Question: I'm trying to make a volume slider that changes the volume of the player in QT but I can't get it to work.
This is a picture of my music player. Currently, when I slide the volume slider while music is playing, the volume does not change/update to the value of the slider.

These are snipets of the code I'm using for the volumeslider:
'''
volumeSlider = new QSlider(Qt::Horizontal, this);
volumeSlider->setRange(0, 100);
volumeSlider->setFixedWidth(100);
volumeSlider->setValue(100);
player = new QMediaPlayer;
'''
..
'''
connect(volumeSlider, SIGNAL(valueChanged(int)), this, SIGNAL(volumeChanged(int)));
connect(volumeSlider, SIGNAL(volumeChanged(int)), player, SLOT(setVolume(int)));
'''
..
'''
int MainWindow::volume() const
{
return volumeSlider->value();
}
void MainWindow::setVolume(int volume)
{
player->setVolume(volume);
}
'''
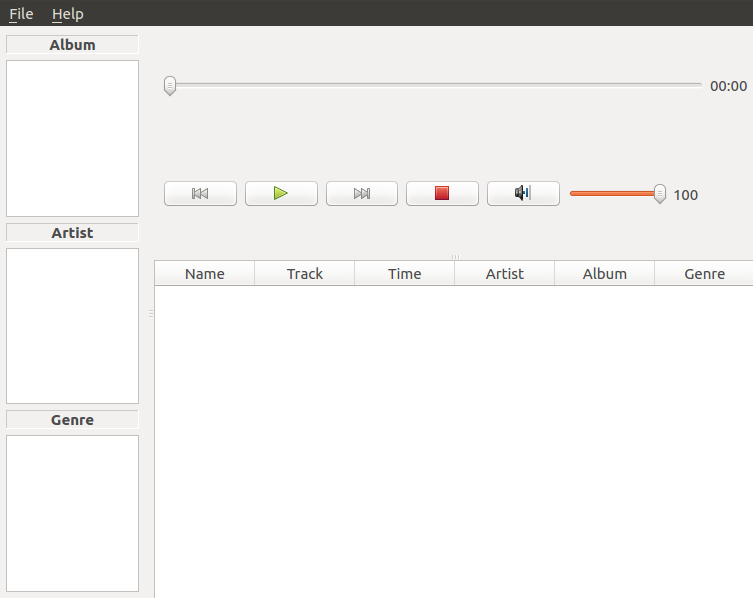
Answer: Eh...I mean just one line
'''
connect(volumeSlider, SIGNAL(valueChanged(int)),player, SLOT(setVolume(int)));
'''
and that's all you need to make it work.
---
Your original code:
'''
connect(volumeSlider, SIGNAL(valueChanged(int)), this, SIGNAL(volumeChanged(int)));
connect(volumeSlider, SIGNAL(volumeChanged(int)), player, SLOT(setVolume(int)));
//^^^^^^^^^^^^^^^^^^^^^^^^^^^^^^^^^^^^^^^^ Error here
'''
is wrong because there is no 'volumeChanged(int)' signal in 'QSlider', and there should be some notification about failed connection from Qt Creator as you compiled the code (shown in the console of Qt Creator).
I guess the 'volumeChanged(int)' is a custom signal defined in the main widget, and if you change the original code to
'''
connect(volumeSlider, SIGNAL(valueChanged(int)), this, SIGNAL(volumeChanged(int)));
connect(this, SIGNAL(volumeChanged(int)), player, SLOT(setVolume(int)));
// ^^^^
'''
and it should work because you connect A to B and then connect B to C, but it's verbose. Hence I asked you why not just connect A to C.
As for your last modification:
'''
connect(volumeSlider, SIGNAL(valueChanged(int)), this, SIGNAL(volumeChanged(int))); // Does nothing
connect(volumeSlider, SIGNAL(valueChanged(int)), player, SLOT(setVolume(int)));
'''
It's like connect A to B, and connect A to C but only the connection of A to C works (mentioned above). The first connection is not necessary (since B is a 'SIGNAL')